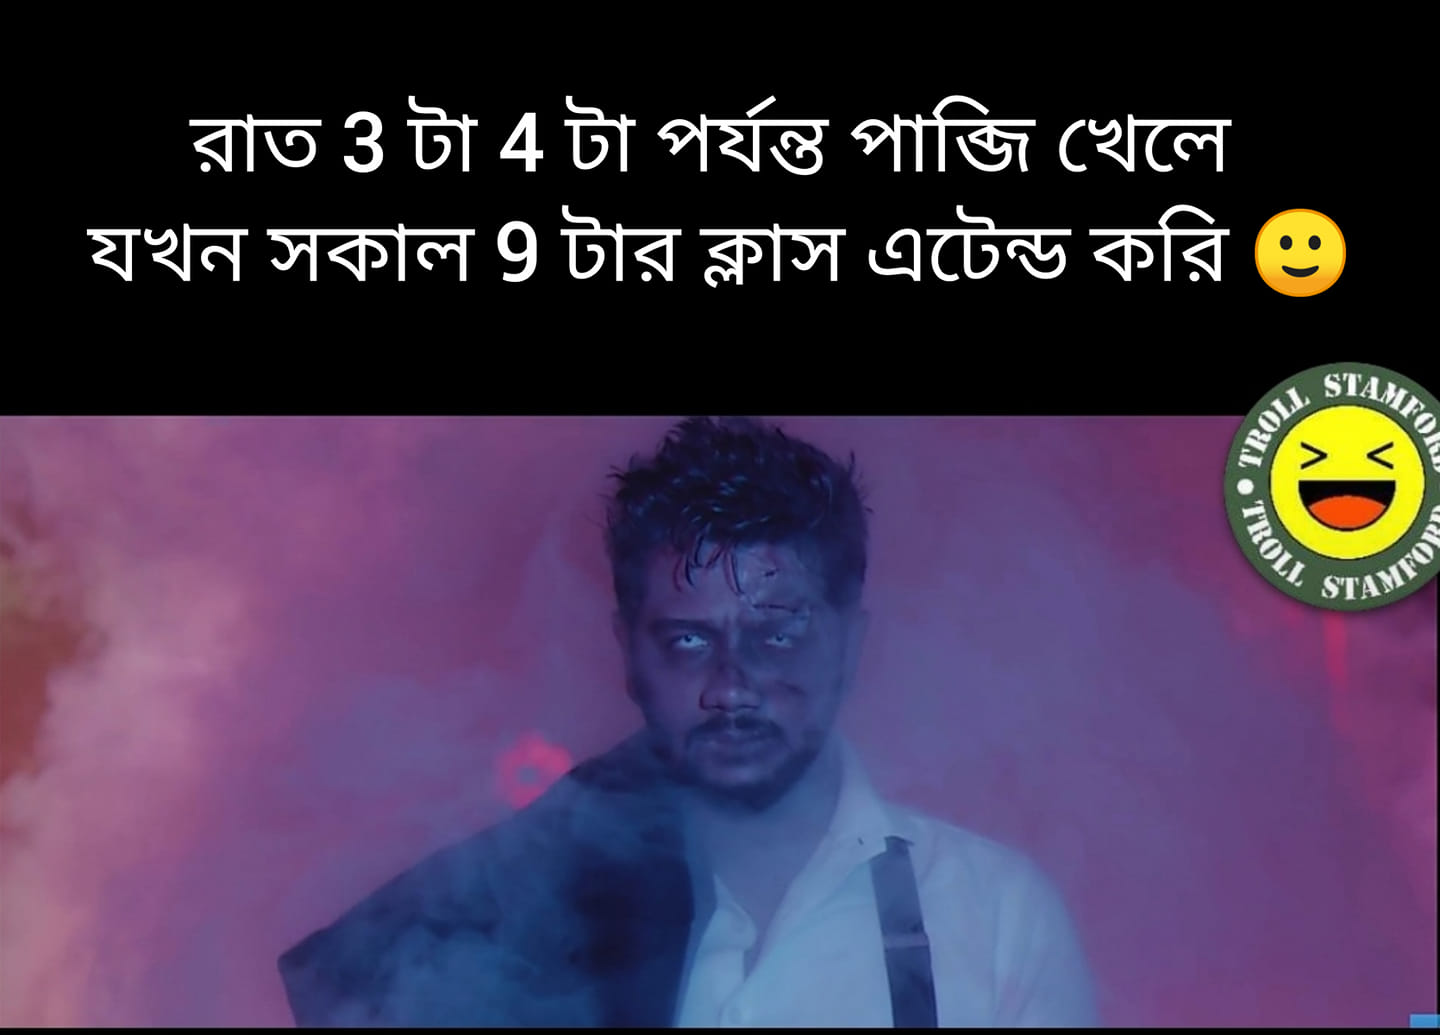
Caption: রাত 3 টা  4 টা পর্যন্ত পাব্জি খেলে যখন সকাল 9 টার ক্লাস এটেন্ড করি
Label: non-hate